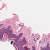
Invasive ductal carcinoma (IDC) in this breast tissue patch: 0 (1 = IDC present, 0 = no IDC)